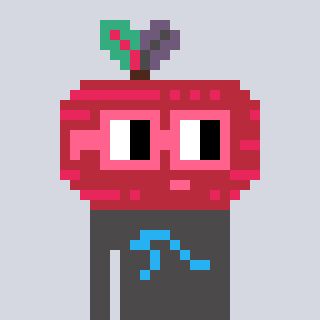
a pixel art character with square pink glasses, a beet-shaped head and a grayscale-colored body on a cool background